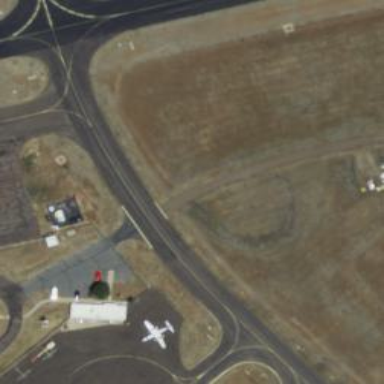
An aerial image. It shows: View of taxiway at the airport.